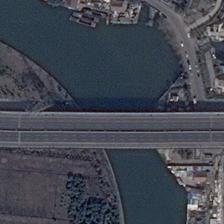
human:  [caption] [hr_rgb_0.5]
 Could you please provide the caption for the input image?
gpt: the river has a curved river bank and a wide bridge .

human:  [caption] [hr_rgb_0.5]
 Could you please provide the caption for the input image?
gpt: many buildings are in one side of a river with a bridge on it .

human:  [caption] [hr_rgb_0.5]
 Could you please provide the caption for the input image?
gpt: a bridge on a curved river connected two city subdivisions .

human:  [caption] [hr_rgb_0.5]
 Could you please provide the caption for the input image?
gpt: a bridge is on a river with many buildings on one side of it .

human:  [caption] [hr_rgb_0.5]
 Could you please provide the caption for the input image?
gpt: a bridge is on a river with many buildings on one side of it .